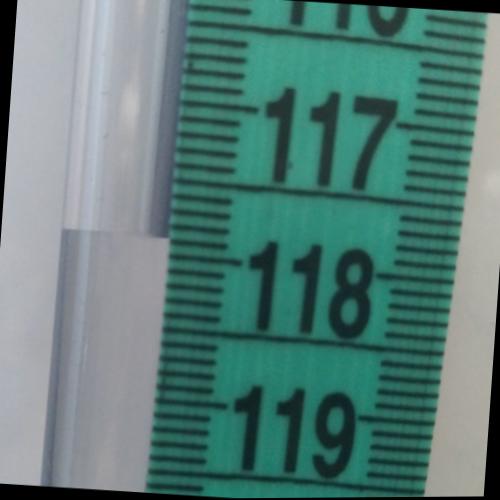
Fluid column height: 117.9 cm